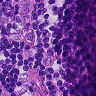
Metastatic tissue present: yes